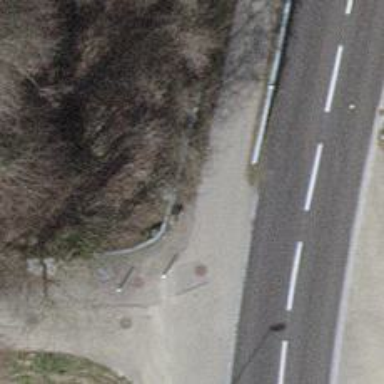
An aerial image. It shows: Street cabinet.